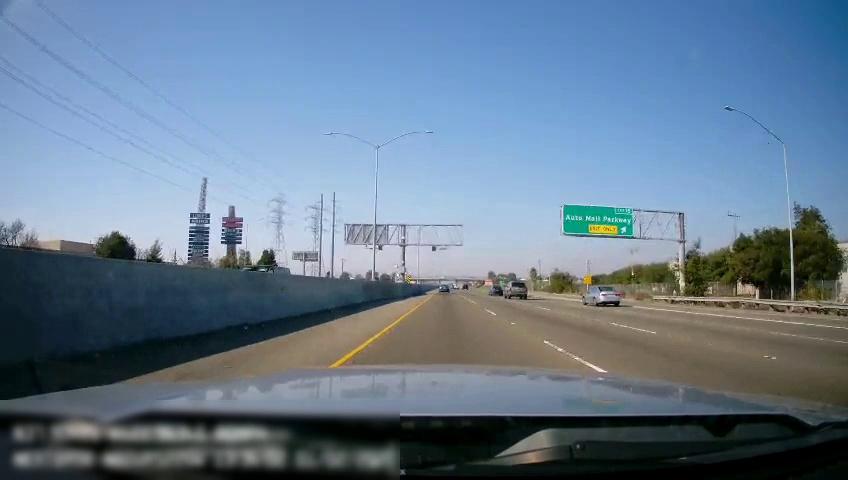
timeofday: Day
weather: Sunny
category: Drivable Space
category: Vehicles | Car
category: Vehicles | SUV
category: Vehicles | Car
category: Vehicles | Car
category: Lanes | Current Lane
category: Lanes | Current Lane
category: Lanes | Alternate Lane
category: Lanes | Alternate Lane
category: Lanes | Alternate Lane
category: Traffic | Signs